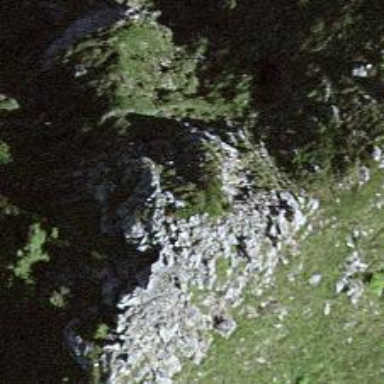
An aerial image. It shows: Cliff in nature.